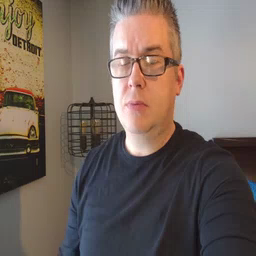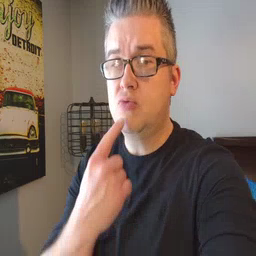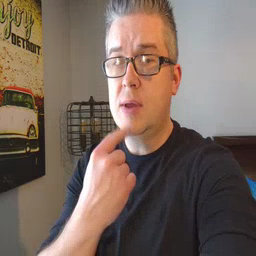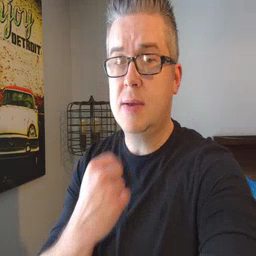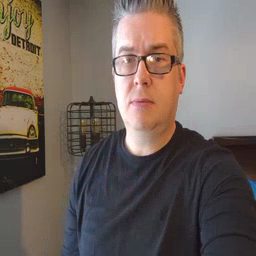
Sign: red